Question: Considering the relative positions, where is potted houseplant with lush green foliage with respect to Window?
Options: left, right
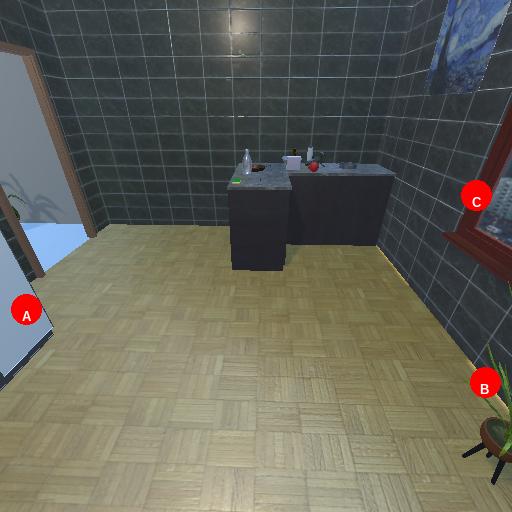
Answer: left